Question: I have a ruby on rails project that allows me to submit a comment (called a note). It seems to work fine on my computer and I'm using sql or whatever comes stock with rails.
After I put the app on heroku everything is working good except now my notes that are longer that 255 characters return an error.
I'm pretty sure it has to do with the database since on localhost:3000 I can save hundreds of lines of text.
I however don't know anything about databases - can someone point me in the right direction with this error? the error is:
> PG::StringDataRightTruncation: ERROR: value too long for type
character varying(255)
Here's the migration for notes, and its defined as a string, not a Character:
'''
class CreateNotes < ActiveRecord::Migration
def change
create_table :notes do |t|
t.string :title
t.string :comment
t.integer :user_id
t.integer :record_id
t.timestamps
end
end
end
'''

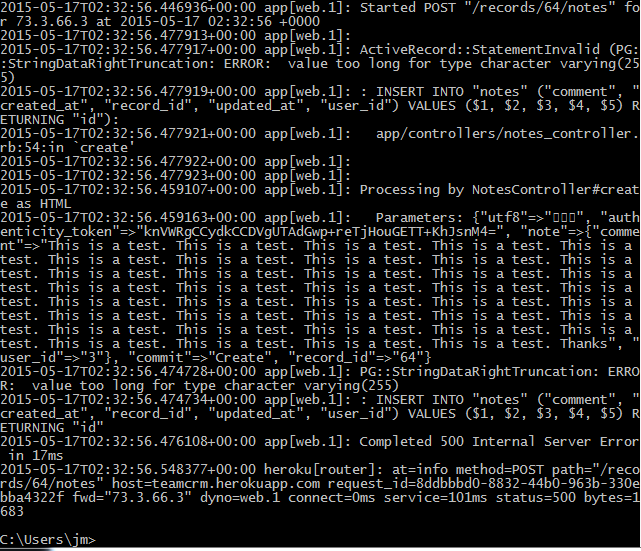
Answer: You should be using :text field type for attributes that will hold more than 255 characters.
'''
class CreateNotes < ActiveRecord::Migration
def change
create_table :notes do |t|
t.text :title
t.text :comment
t.integer :user_id
t.integer :record_id
t.timestamps
end
end
'''
This will only work if you are able to recreate your database by doing
'''
rake db:drop
rake db:create
rake db:migrate
'''
If you are not in the position to reset the database you will have to do a new migration with
'''
def change
change_column :notes, :title, :text
change_column :notes, :comment, :text
end
'''